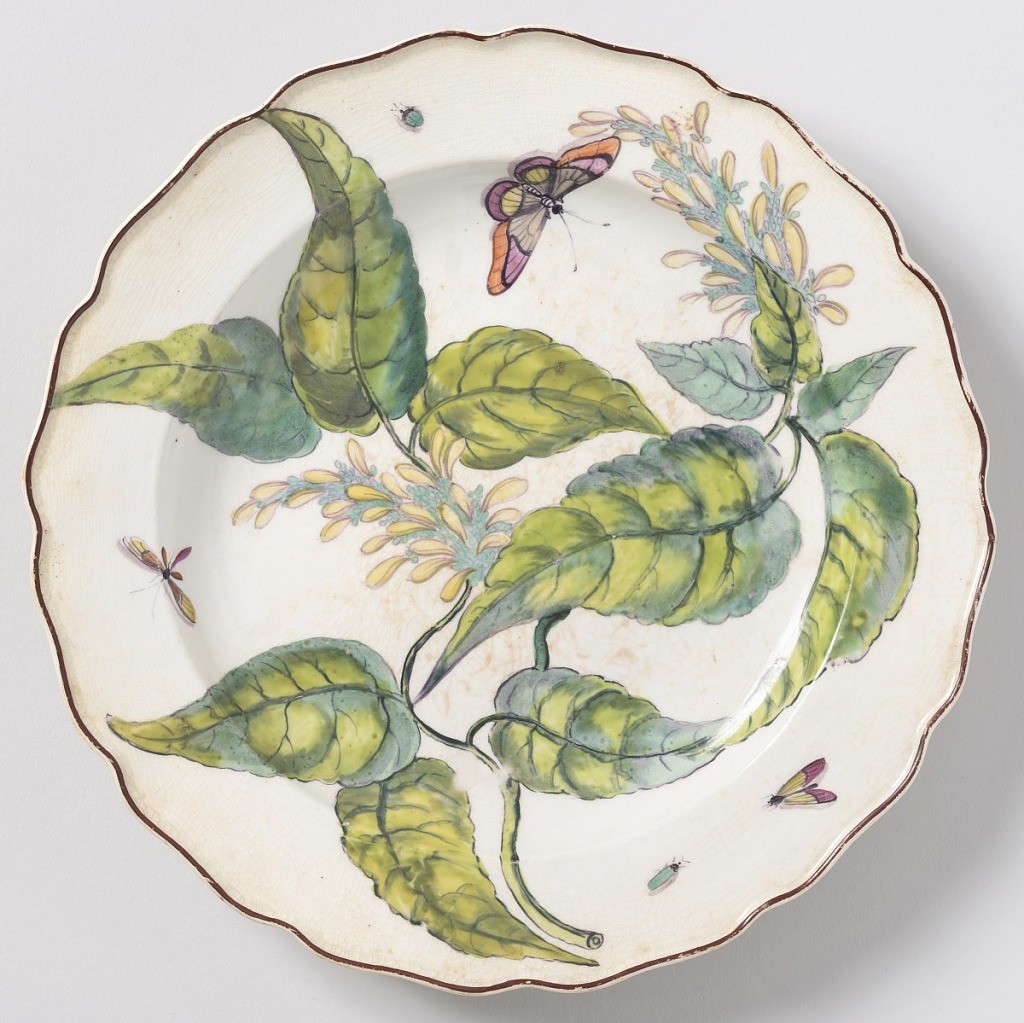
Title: "Hans Sloane" Botanical Plate (One of Twelve)
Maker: Chelsea Porcelain Manufactory, English, 1745 – 1784
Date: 1754–1758
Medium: soft paste porcelain, vitreous enamel
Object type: plate
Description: A plate with a wavy, brown-edged rim. Decoration showing flowering plant and insects.